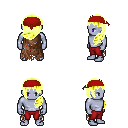
a pixel art fantasy rpg character, male body template, dark elf, purple skin, brown tattered cape, red pants, gold left-swept hairstyle, red bandana, four views (front, back, left, right), 2x2 character sprite sheet, small pixel art, hard edges, no anti-aliasing